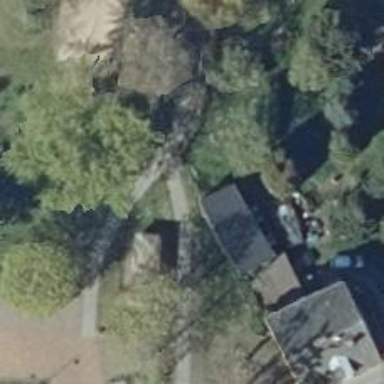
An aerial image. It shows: Path.